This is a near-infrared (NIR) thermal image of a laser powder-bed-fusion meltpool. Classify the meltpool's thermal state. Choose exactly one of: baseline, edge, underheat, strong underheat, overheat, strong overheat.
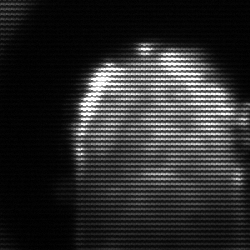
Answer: baseline